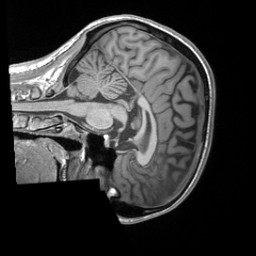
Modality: T1w
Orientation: sagittal